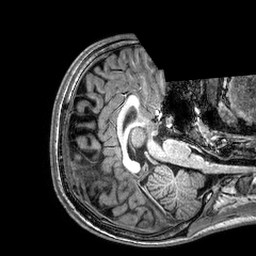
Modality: T1w
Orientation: axial
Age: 18
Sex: male
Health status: healthy
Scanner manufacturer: philips
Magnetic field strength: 3 T